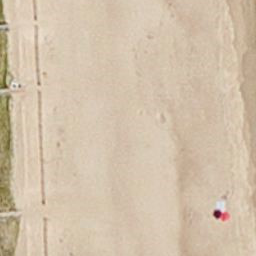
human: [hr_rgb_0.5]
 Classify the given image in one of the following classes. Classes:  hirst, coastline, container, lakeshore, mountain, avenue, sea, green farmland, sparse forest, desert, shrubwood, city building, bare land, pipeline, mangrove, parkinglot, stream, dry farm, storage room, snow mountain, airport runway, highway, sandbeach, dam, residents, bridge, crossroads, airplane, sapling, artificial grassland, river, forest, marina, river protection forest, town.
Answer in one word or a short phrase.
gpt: sandbeach